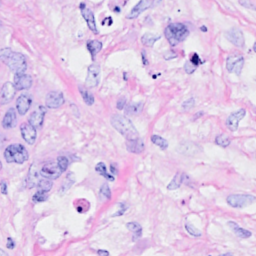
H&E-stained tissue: Breast